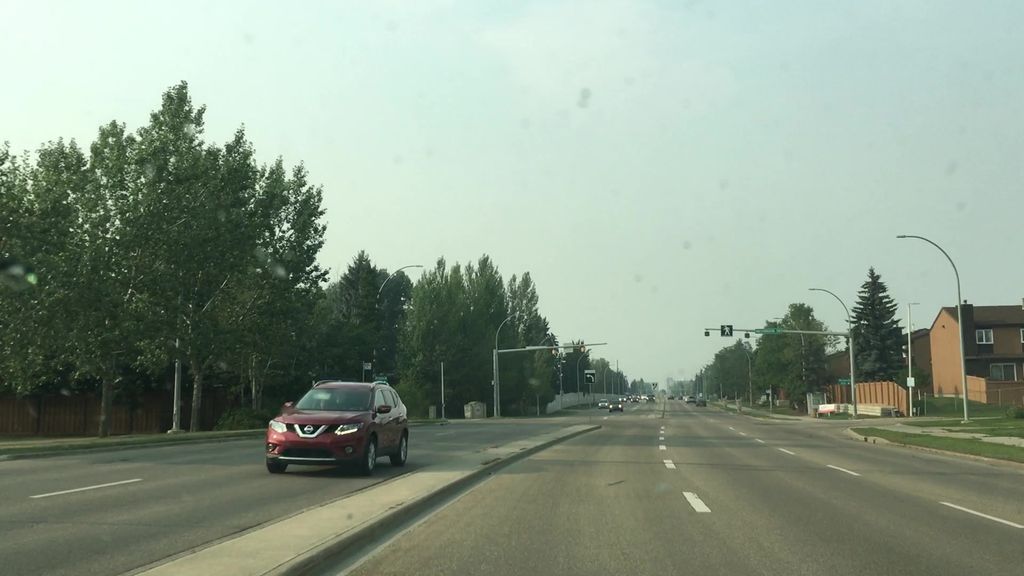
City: edmonton